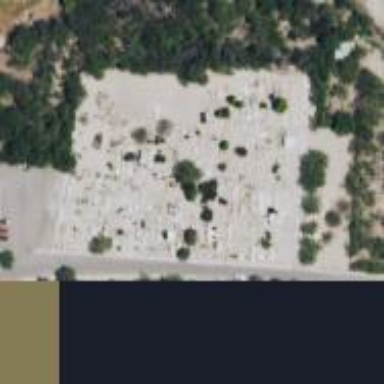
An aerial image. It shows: Cemetery.